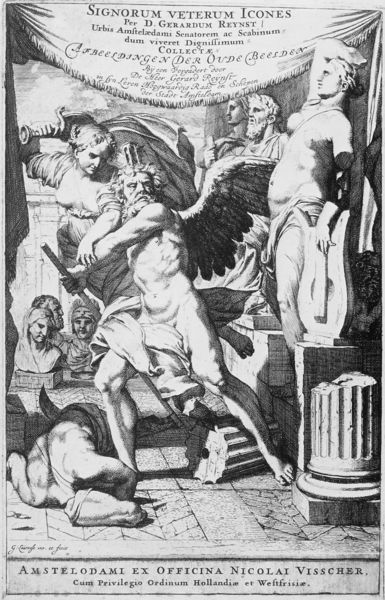
Titel: Titelblatt der “Signorum Veterum Icones” , Inventar der Sammlung Reynst
Künstler: Gérard de Lairesse
Institution: Amsterdam, Rijksprentenkabinett
Schlagwörter: flügel, held, kampf, mann, nackt, busen, frau, säule, bart, toter, boden, engel, schrift, büste, radierung, waffe, götter, laute, büsten, schirft